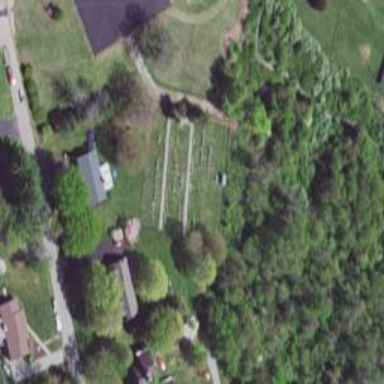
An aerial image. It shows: Cemetery.